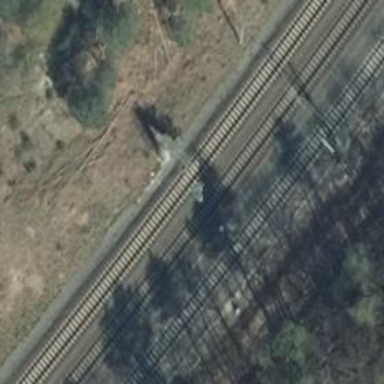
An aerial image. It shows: Railway signal.